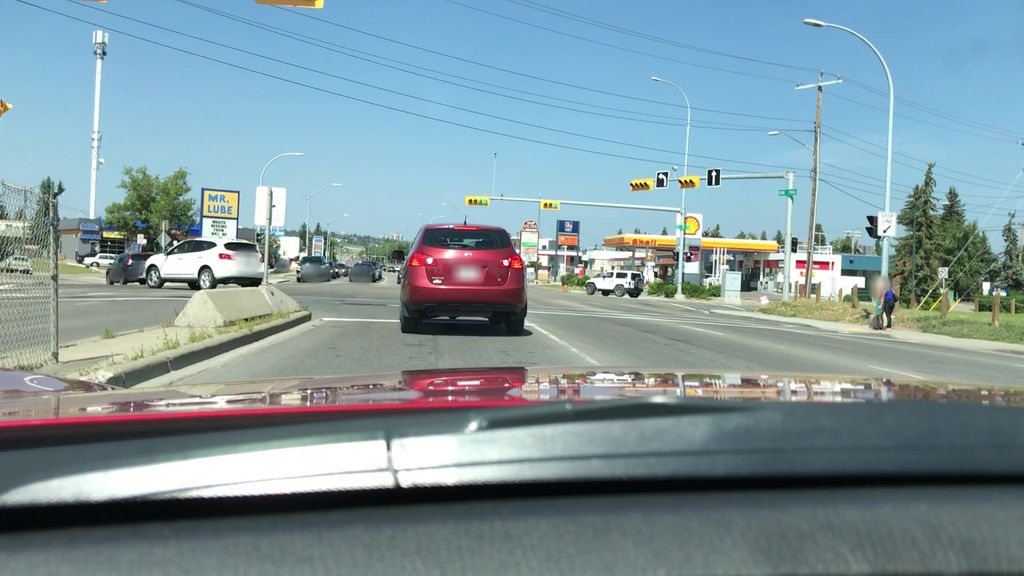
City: calgary